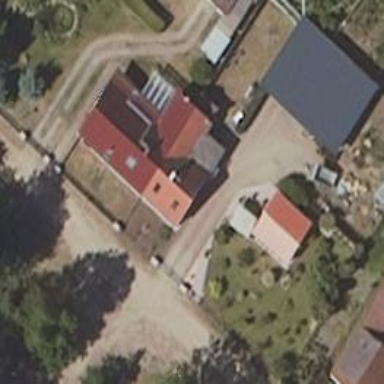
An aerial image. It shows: Semidetached house.